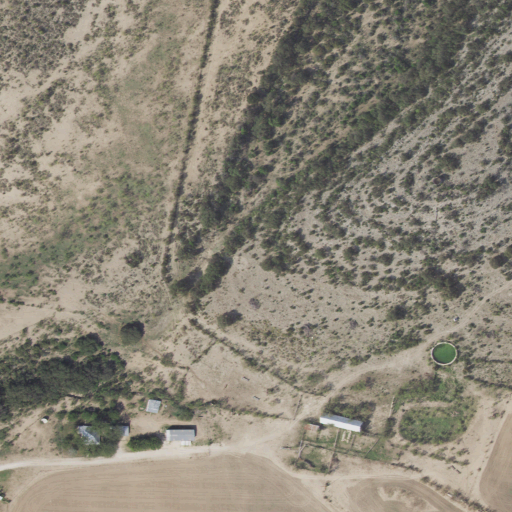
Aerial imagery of valley in Texas named Shafter Draw containing shrub, low intensity development, and open development